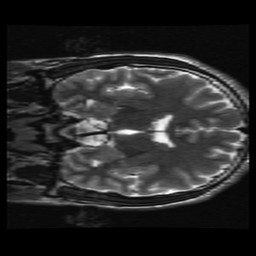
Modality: T2w
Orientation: coronal
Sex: male
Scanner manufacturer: ge
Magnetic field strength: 3 T
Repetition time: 5 s
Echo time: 0.1012 s